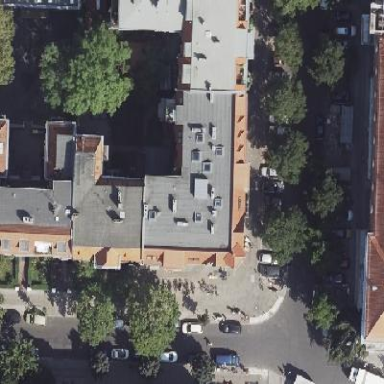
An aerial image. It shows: Unique apartment building with quadruple saltbox roof shape.